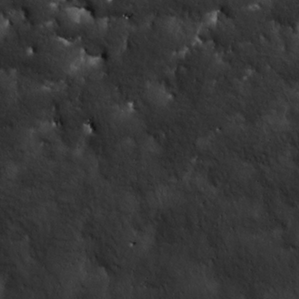
Label: non_frost